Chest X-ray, PA view. Patient: 52 years old, sex F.
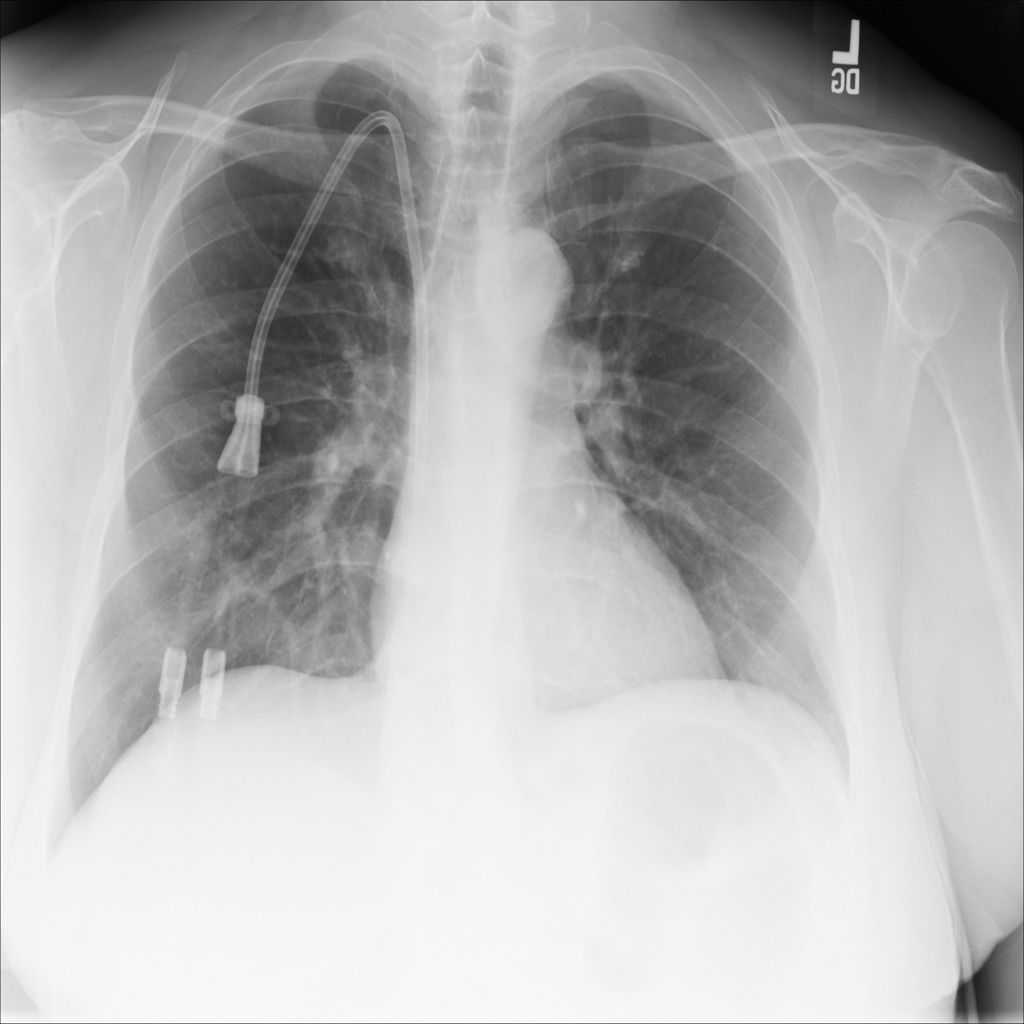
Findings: No Finding